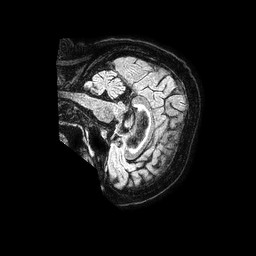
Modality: FLAIR
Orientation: sagittal
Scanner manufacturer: philips
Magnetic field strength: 1.5 T
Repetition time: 4.8 s
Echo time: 0.3 s